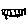
Label: hexagon